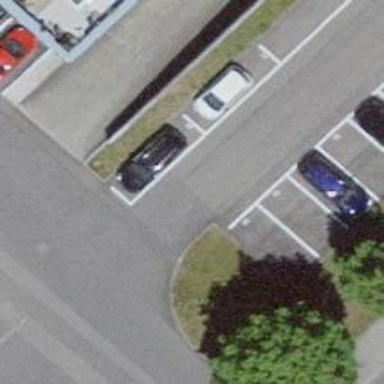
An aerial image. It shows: Car-sharing service available at this location.